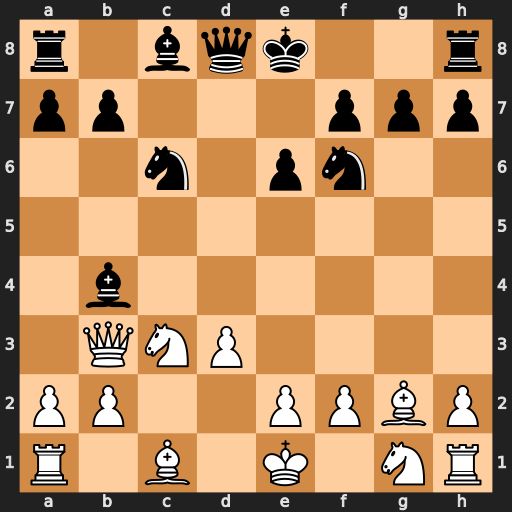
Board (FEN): r1bqk2r/pp3ppp/2n1pn2/8/1b6/1QNP4/PP2PPBP/R1B1K1NR
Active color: w
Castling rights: KQkq
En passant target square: -
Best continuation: Bxc6+ bxc6 Qxb4